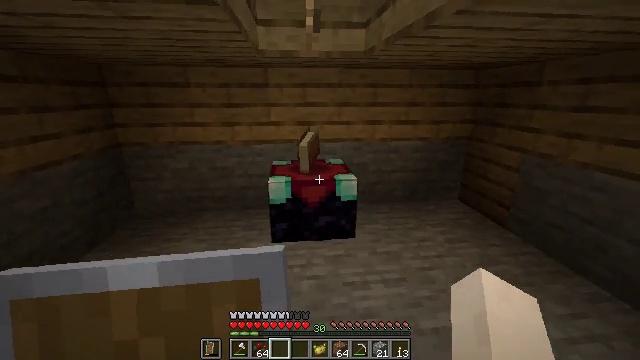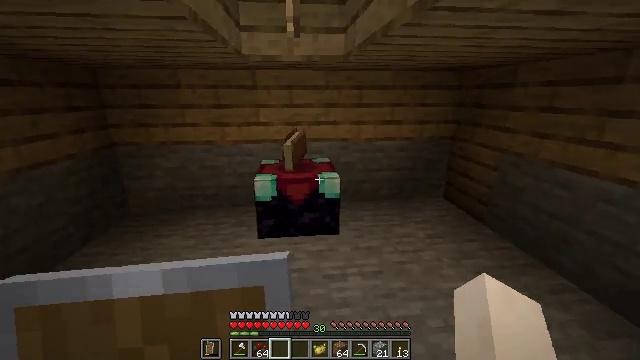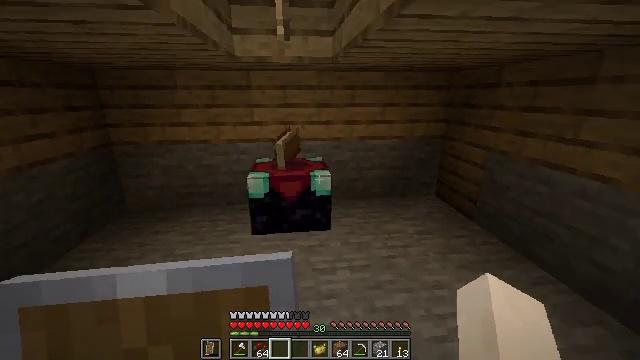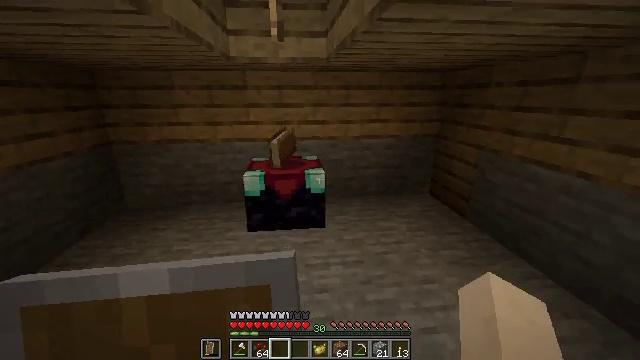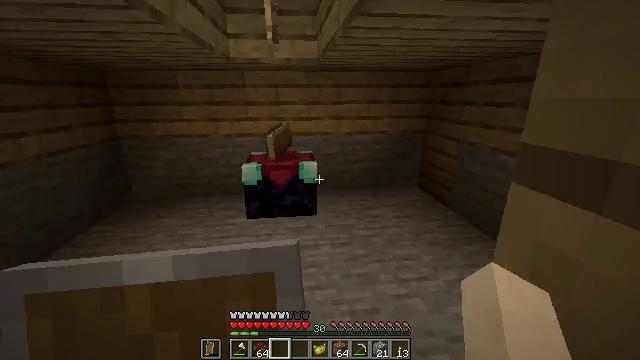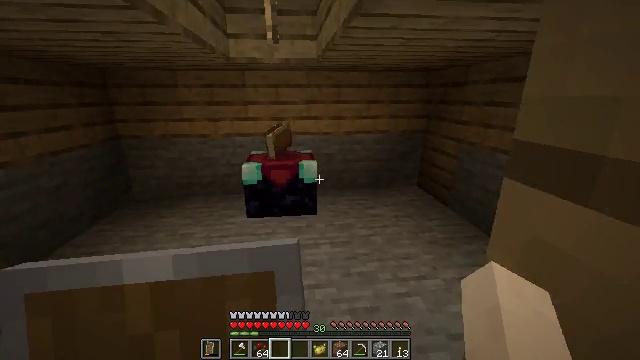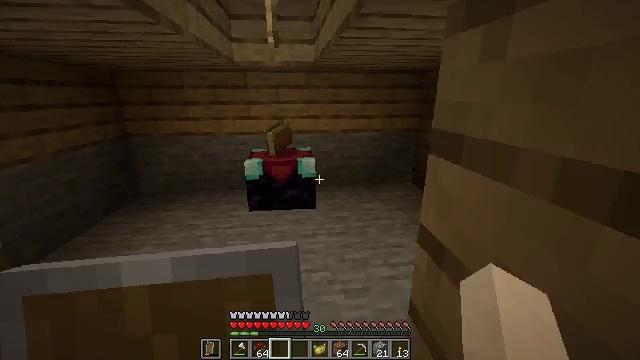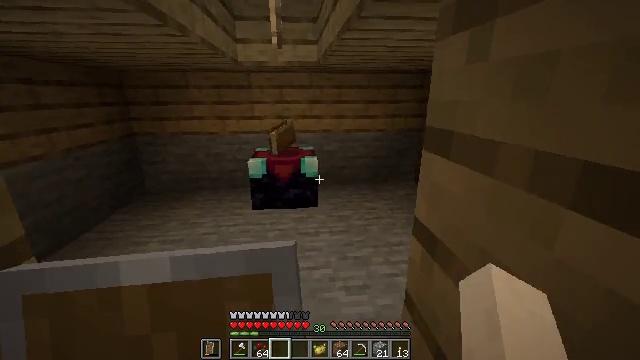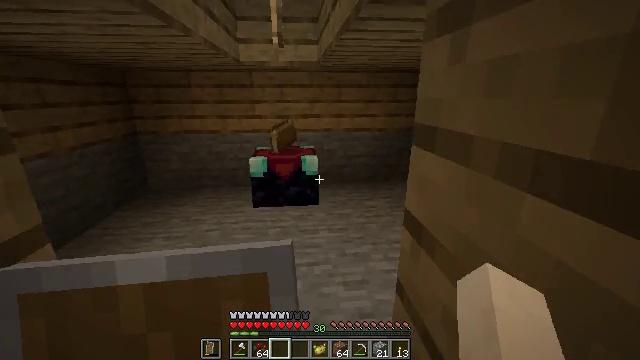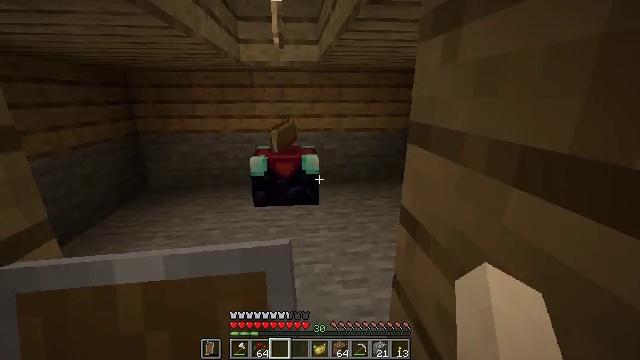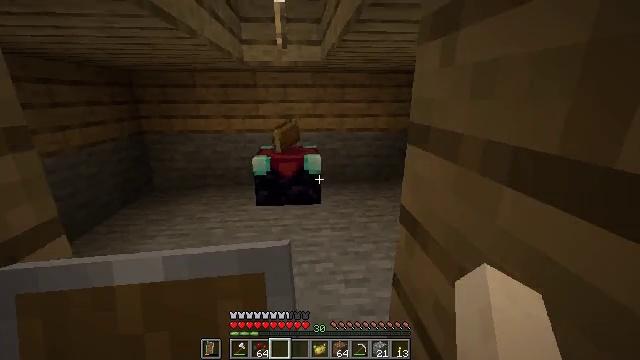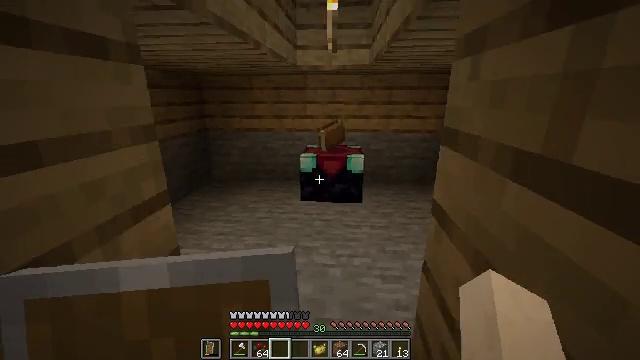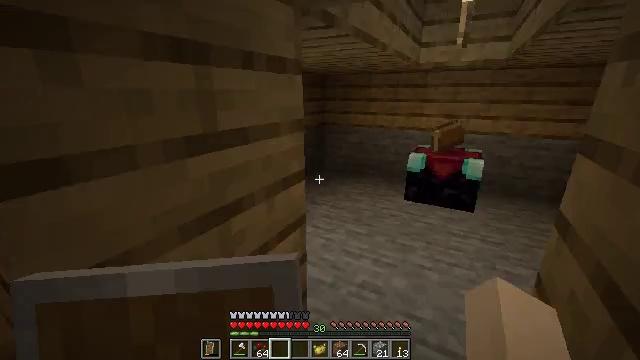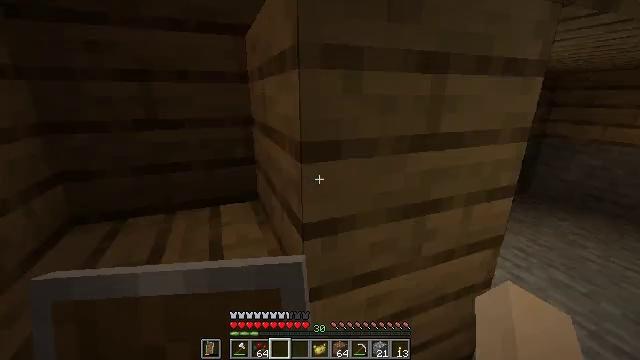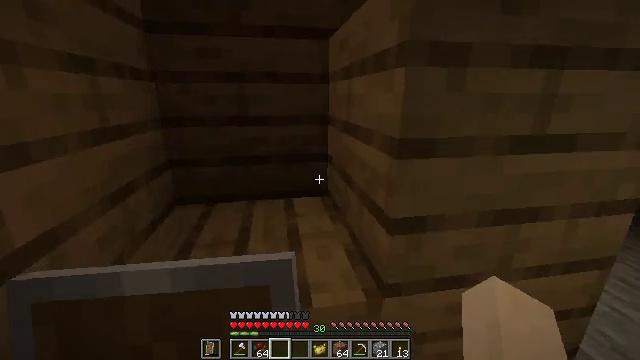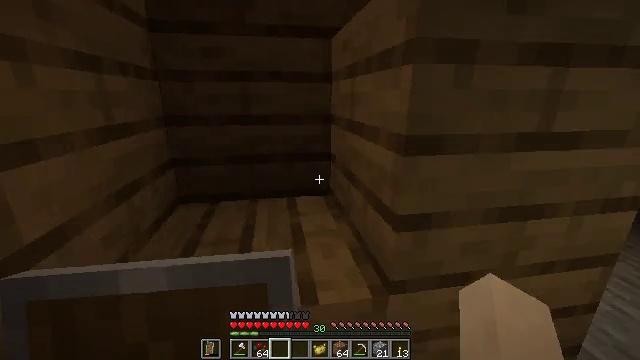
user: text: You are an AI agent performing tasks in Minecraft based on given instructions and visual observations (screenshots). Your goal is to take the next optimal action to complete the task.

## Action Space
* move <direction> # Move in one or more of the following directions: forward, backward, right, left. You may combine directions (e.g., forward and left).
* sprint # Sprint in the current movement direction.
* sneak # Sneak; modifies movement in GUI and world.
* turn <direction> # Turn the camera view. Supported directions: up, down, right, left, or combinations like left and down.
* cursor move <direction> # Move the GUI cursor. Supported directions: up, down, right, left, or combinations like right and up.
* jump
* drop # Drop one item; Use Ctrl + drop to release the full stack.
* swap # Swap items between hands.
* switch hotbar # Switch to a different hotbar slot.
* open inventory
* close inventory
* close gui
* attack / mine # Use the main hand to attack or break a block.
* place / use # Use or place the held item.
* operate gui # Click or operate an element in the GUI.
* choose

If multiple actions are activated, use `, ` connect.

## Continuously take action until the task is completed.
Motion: motion action
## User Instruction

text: Get oak stairs from the crafting table.
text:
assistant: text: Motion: move back and move right
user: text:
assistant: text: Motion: move back and move right
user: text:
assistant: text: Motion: move back and move right
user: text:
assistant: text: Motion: move back and move right
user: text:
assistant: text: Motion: move back and move right
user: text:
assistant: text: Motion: no_op
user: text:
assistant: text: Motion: no_op
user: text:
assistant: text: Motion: no_op
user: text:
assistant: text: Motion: no_op
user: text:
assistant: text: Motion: move back
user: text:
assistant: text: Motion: move back, turn left
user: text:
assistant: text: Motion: move back, turn left
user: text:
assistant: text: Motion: move back, turn left
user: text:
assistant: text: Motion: turn left
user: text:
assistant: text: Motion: no_op
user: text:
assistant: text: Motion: move left
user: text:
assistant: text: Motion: move forward and move left
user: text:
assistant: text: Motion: move forward and move left
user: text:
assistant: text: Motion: move forward and move left, turn up
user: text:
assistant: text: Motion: move forward, turn up
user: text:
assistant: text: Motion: move forward, turn right and up
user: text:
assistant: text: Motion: move forward, turn right and up
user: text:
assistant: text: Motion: move forward
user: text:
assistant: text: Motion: move forward, jump
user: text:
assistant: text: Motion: move forward, jump
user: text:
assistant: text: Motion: move forward and move left, turn left, jump
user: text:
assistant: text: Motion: move forward and move left, jump
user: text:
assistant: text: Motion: move forward and move left, turn right
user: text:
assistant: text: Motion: move forward and move left
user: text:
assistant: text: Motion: move forward and move left, turn right and down